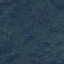
Land use / land cover class: Forest